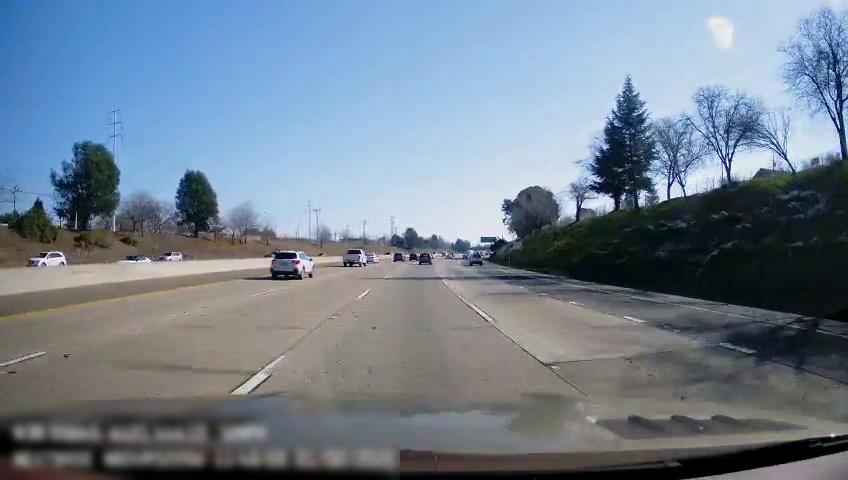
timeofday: Day
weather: Sunny
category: Drivable Space
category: Vehicles | SUV
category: Vehicles | SUV
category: Vehicles | Car
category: Vehicles | SUV
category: Vehicles | SUV
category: Vehicles | SUV
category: Vehicles | SUV
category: Vehicles | SUV
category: Lanes | Alternate Lane
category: Lanes | Alternate Lane
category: Lanes | Alternate Lane
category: Lanes | Alternate Lane
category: Lanes | Current Lane
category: Lanes | Alternate Lane
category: Traffic | Signs